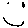
Label: smiley face